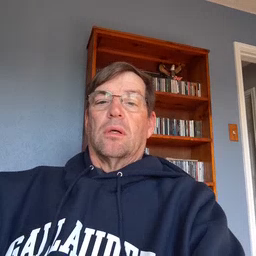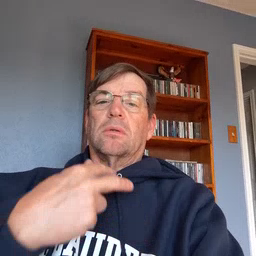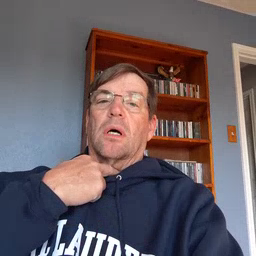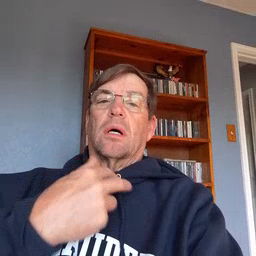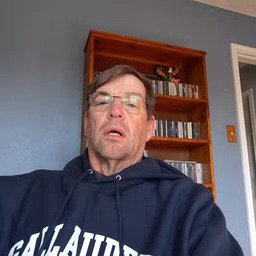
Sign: stuck